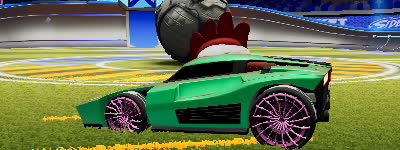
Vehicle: breakout